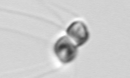
Label: Chaetoceros